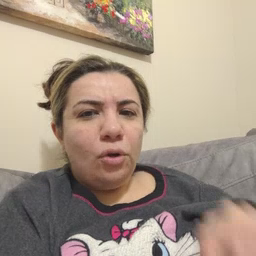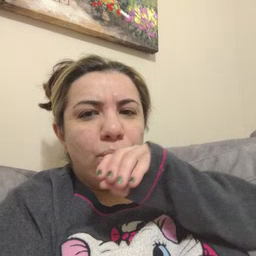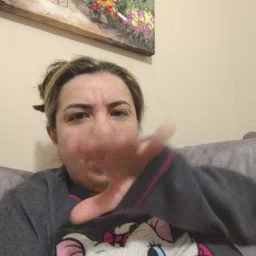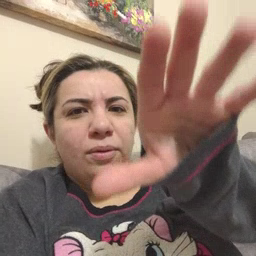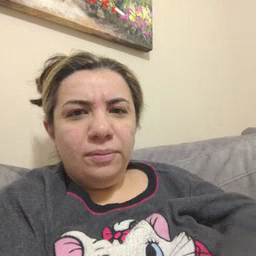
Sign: blow